Field crop: tomato
Growth stage: 1
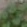
Species: solanum